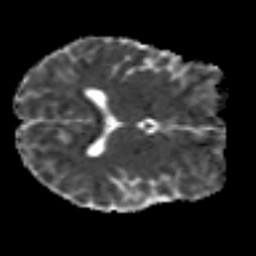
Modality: MD
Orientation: axial
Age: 23
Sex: male
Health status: healthy
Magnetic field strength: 3 T
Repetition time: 8.4 s
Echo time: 0.0926 s